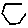
Label: hexagon